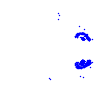
Particle: electron